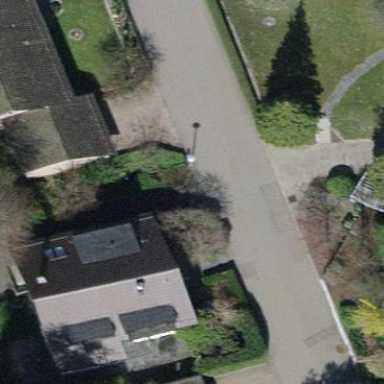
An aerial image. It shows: Detached building with tiled roof.